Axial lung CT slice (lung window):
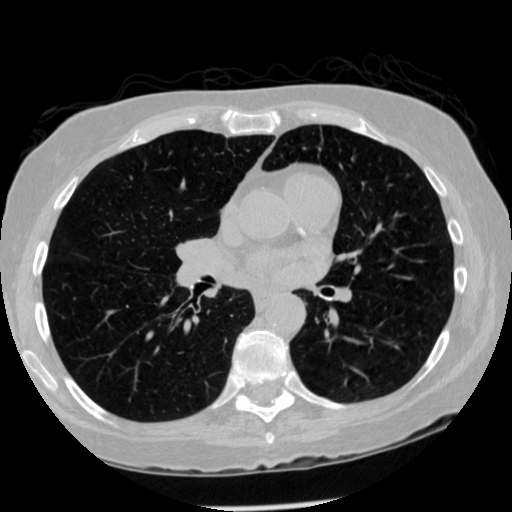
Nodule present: no